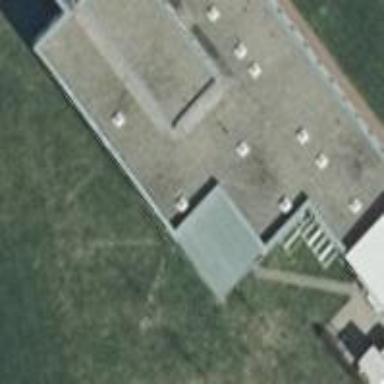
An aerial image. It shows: Civic building with flat roof oriented along the gray gravel roof.